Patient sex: F
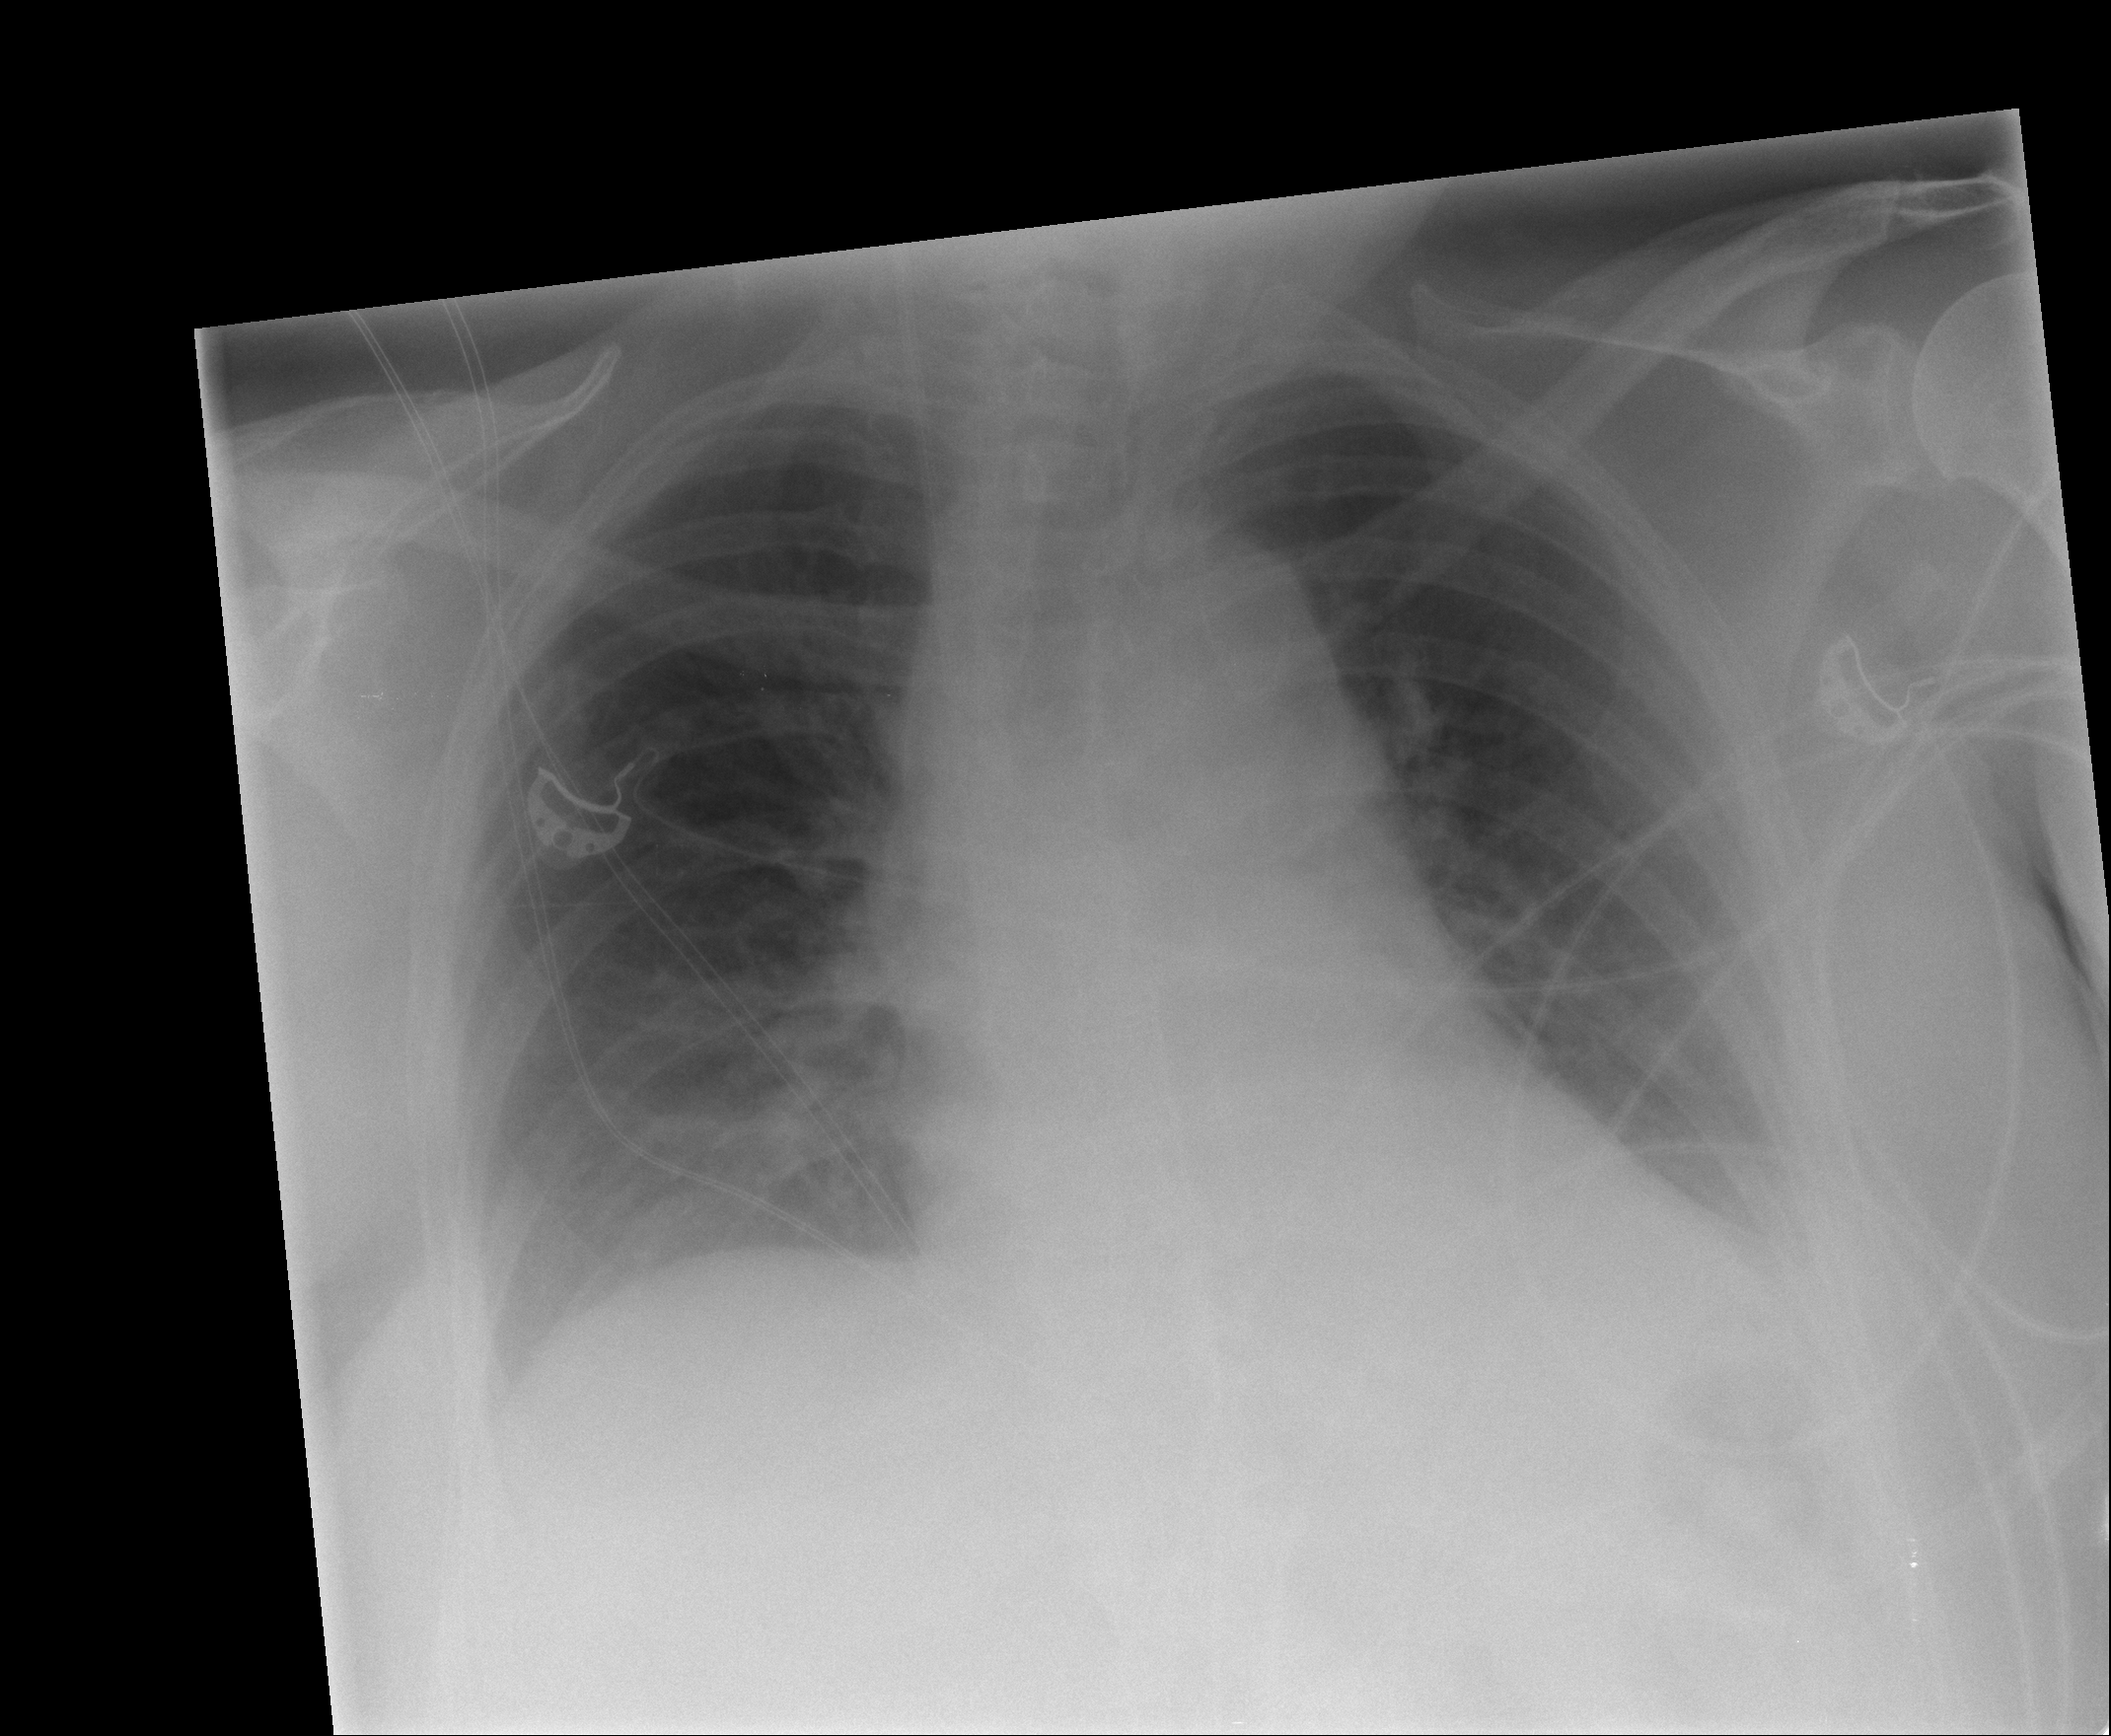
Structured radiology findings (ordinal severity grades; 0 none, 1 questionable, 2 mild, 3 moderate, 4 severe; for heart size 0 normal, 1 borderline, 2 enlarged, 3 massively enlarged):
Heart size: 0
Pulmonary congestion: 0
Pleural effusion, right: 1
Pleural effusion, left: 1
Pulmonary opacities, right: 0
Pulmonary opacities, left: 0
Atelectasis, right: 0
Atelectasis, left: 0